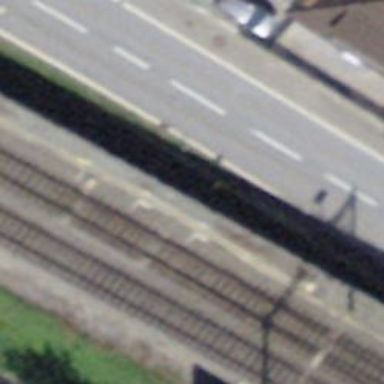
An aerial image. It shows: Railway switch.